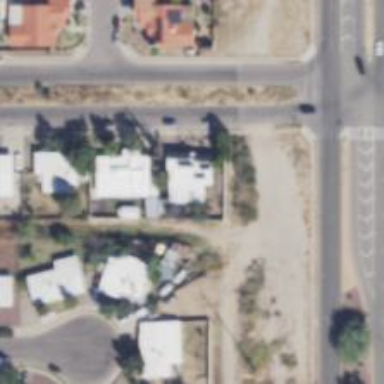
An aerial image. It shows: Alleyway designated as service road.